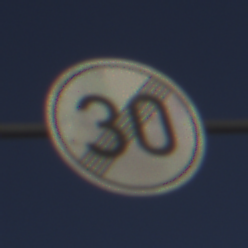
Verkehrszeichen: EndeGeschwindigkeit30
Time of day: MorningAfternoon
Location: Outdoor (RoadRail)
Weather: PartlyCloudy
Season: NotSpecified
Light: Natural